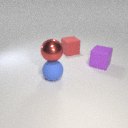
large red rubber cube to the right of large blue rubber sphere